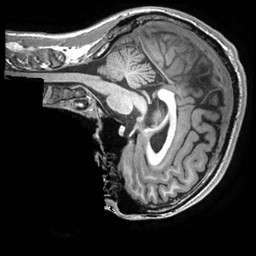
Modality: T1w
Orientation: sagittal
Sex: male
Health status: healthy
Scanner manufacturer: ge